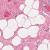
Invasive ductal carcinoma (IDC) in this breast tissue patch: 0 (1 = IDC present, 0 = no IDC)